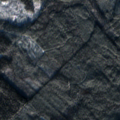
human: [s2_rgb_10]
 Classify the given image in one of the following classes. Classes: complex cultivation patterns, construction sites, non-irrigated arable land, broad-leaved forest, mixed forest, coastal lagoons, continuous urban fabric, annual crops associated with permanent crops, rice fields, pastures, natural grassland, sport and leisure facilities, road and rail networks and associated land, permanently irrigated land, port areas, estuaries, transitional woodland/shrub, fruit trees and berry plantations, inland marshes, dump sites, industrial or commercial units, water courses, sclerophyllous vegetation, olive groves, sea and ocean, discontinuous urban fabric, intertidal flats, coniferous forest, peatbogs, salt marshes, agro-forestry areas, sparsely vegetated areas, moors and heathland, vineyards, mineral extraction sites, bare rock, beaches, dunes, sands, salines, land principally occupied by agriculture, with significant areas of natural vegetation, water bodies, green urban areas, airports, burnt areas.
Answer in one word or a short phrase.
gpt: coniferous forest, mixed forest, transitional woodland/shrub